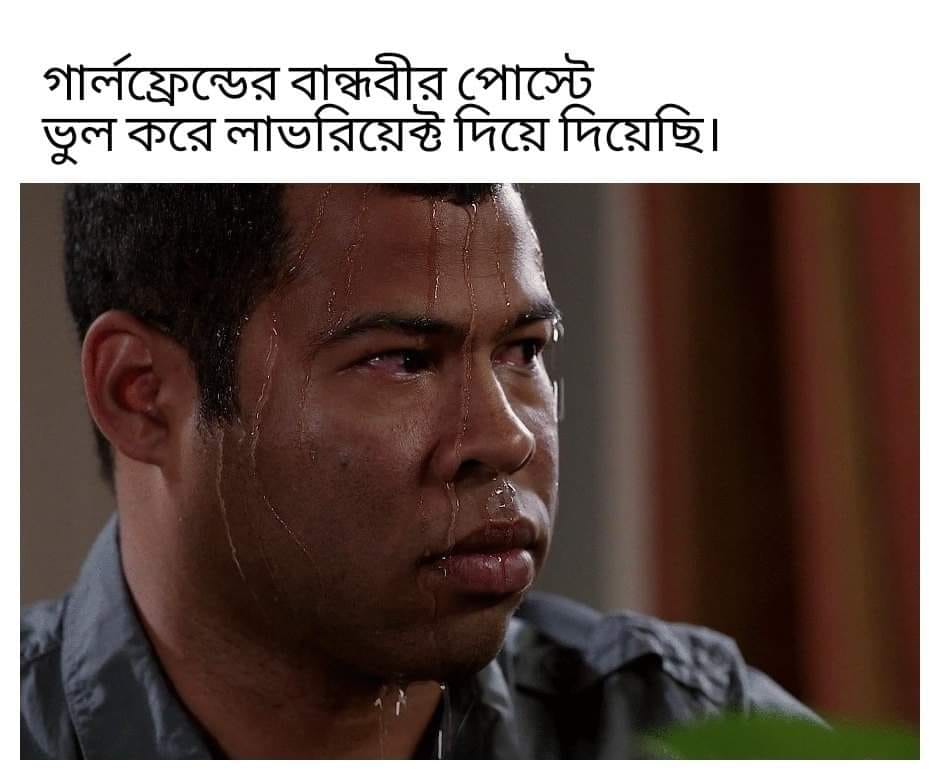
Caption: গালফ্রেন্ডের বান্ধবীর পোস্টে ভুল করে লাভরিয়েক্ট দিয়ে দিয়েছি ।
Label: non-hate